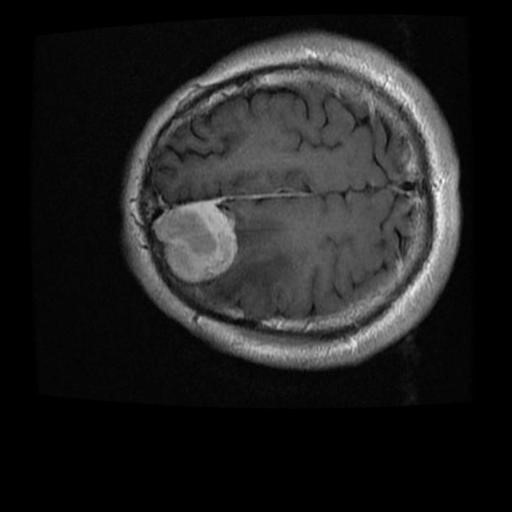
Label: brain_menin